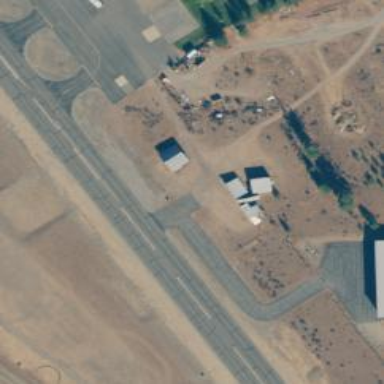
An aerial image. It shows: Image of taxiway at airport.